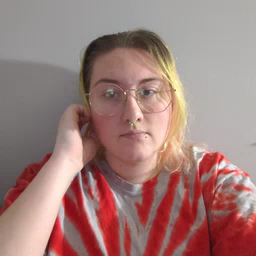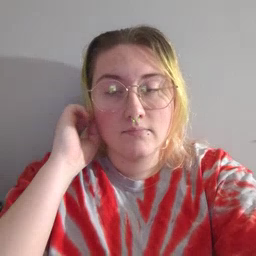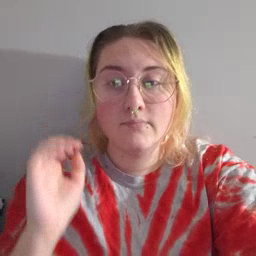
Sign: pool